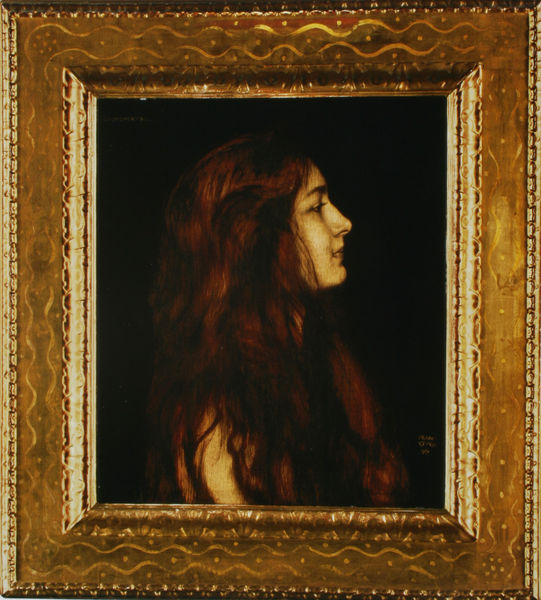
Titel: Aschenbrödel
Künstler: Franz von Stuck
Institution: Privatbesitz
Schlagwörter: dunkel, gemälde, haut, nackt, schatten, gelb, mädchen, braun, dunkelbraun, frau, frisur, haar, hell, hintergrund, holz, licht, mund, nase, profil, schwarz, weiss, blick, dame, rot, beige, muster, ornament, jung, arm, augen, blass, gesicht, inkarnat, lang, rahmen, bild, bildnis, goldrahmen, portrait, porträt, signatur, auge, gold, haare, augenbrauen, hübsch, kinn, locken, rechts, schulter, schön, helldunkel, mähne, lächeln, wangen, wellen, bilderrahmen, leiste, linien, dick, floral, ornamente, verzierung, metall, stuck, bronze, wange, augenbraue, oberarm, wimpern, eva, offen, stolz, unbekleidet, schönheit, monogramm, seite, fräulein, tizian, braue, ornamental, kiefer, rotbraun, erhoben, kastanie, golden, gerahmt, maria, gewellt, mächen, strähnen, gescht, geritzt, gelockt, langes haar, langhaarig, sichtbar, enase, gesnase